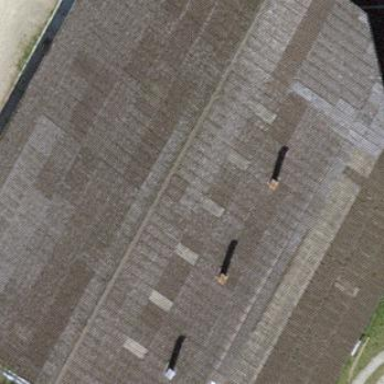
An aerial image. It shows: Gabled roof on farm auxiliary building.